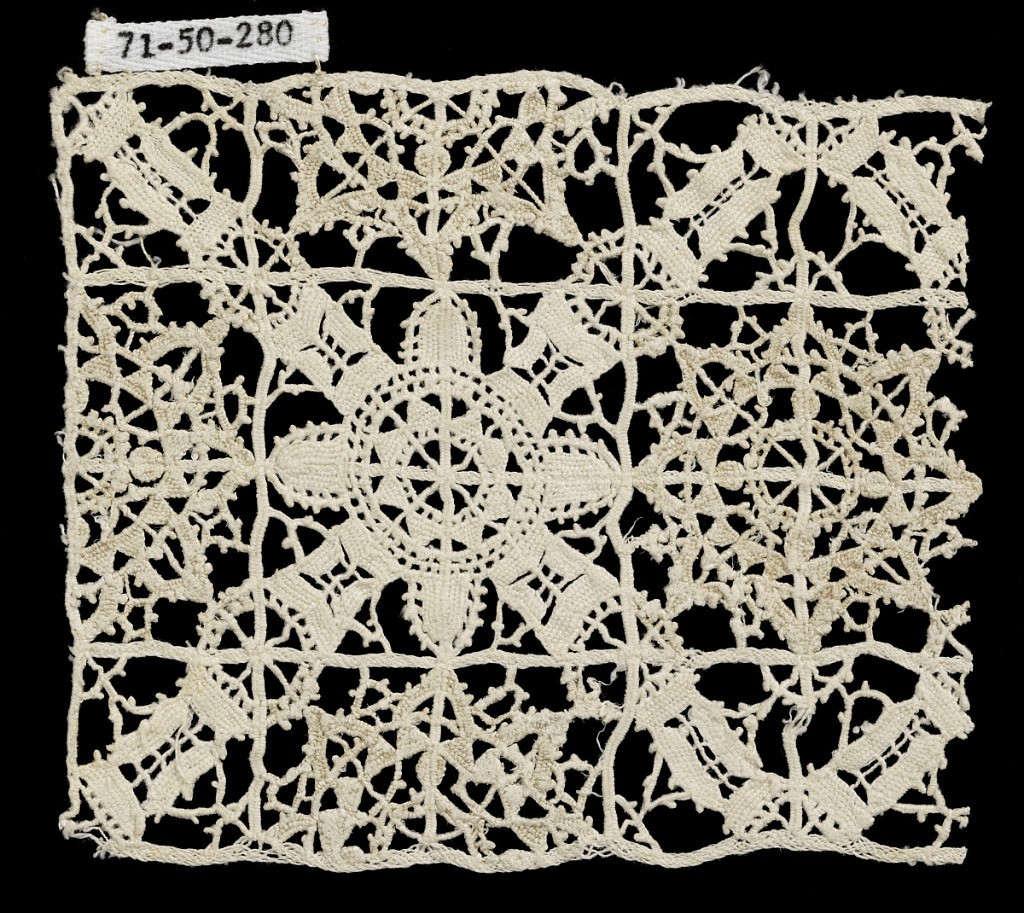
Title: Fragment
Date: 16th–17th century
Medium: Technique: grid of laid cord with needle lace reticella style
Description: Fragment with a design of a diamond-shaped lattice with rosettes.